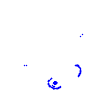
Particle: proton